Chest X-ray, AP view. Patient: 60 years old, sex M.
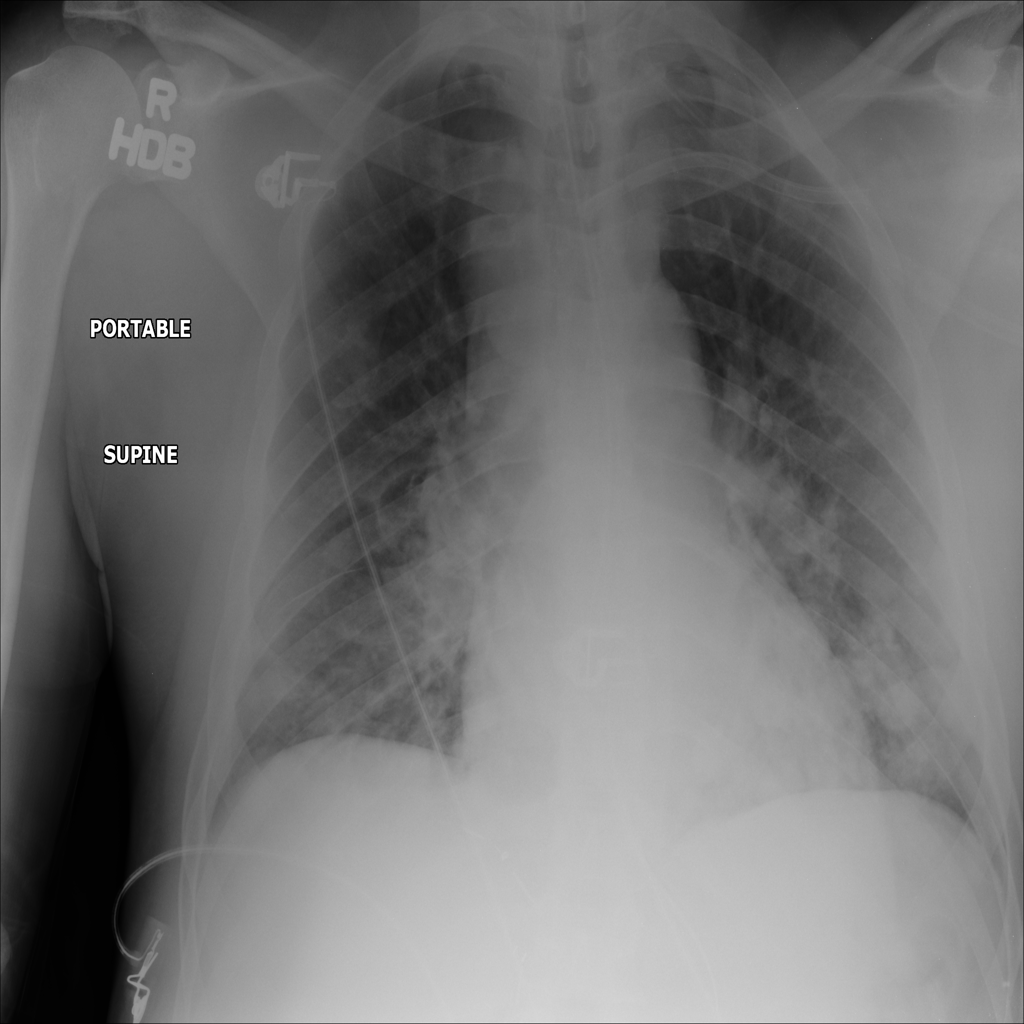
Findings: Mass